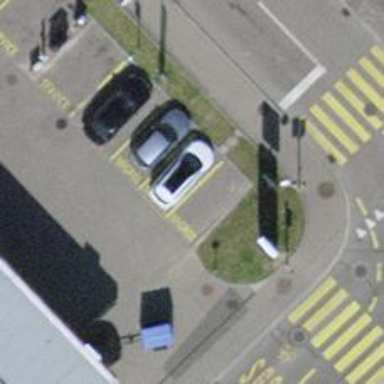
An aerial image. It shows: Charging station.